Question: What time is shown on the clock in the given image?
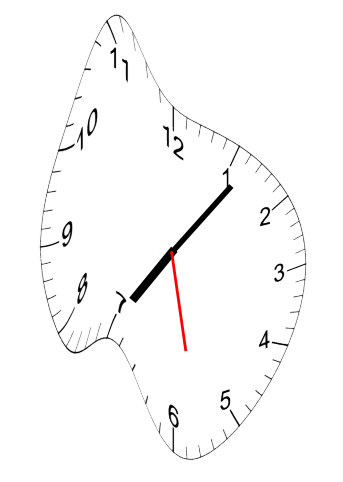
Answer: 07:06:28